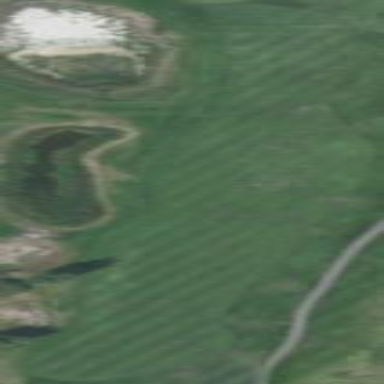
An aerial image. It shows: Scenic golf fairway.